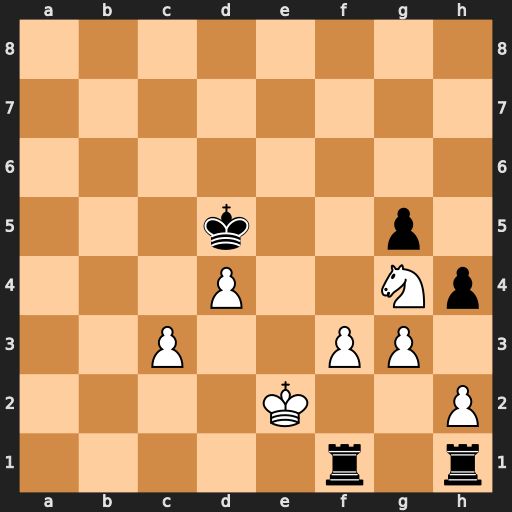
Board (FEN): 8/8/8/3k2p1/3P2Np/2P2PP1/4K2P/5r1r
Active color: w
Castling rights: -
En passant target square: -
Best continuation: Ne3+ Ke6 Nxf1 hxg3 hxg3